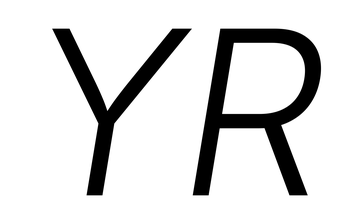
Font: Inter-Italic_Light_Italic